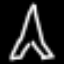
Label: The Eiffel Tower